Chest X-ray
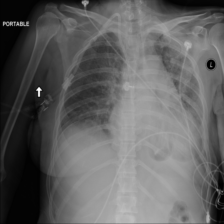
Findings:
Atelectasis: negative
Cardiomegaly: negative
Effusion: negative
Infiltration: positive
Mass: negative
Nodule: negative
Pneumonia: negative
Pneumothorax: negative
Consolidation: negative
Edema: negative
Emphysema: negative
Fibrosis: negative
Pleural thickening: negative
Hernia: negative